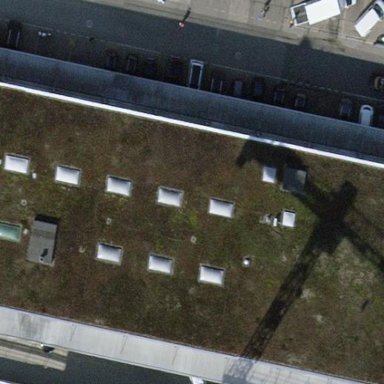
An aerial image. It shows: Industrial building with flat roof. The building is grey in color.